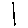
Label: line